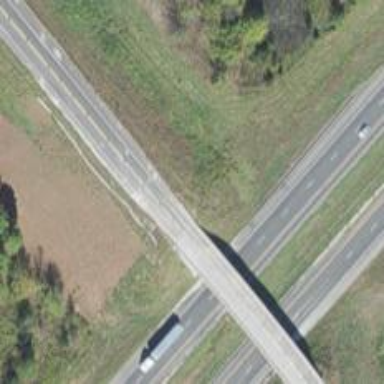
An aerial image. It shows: Viaduct bridge over primary highway.